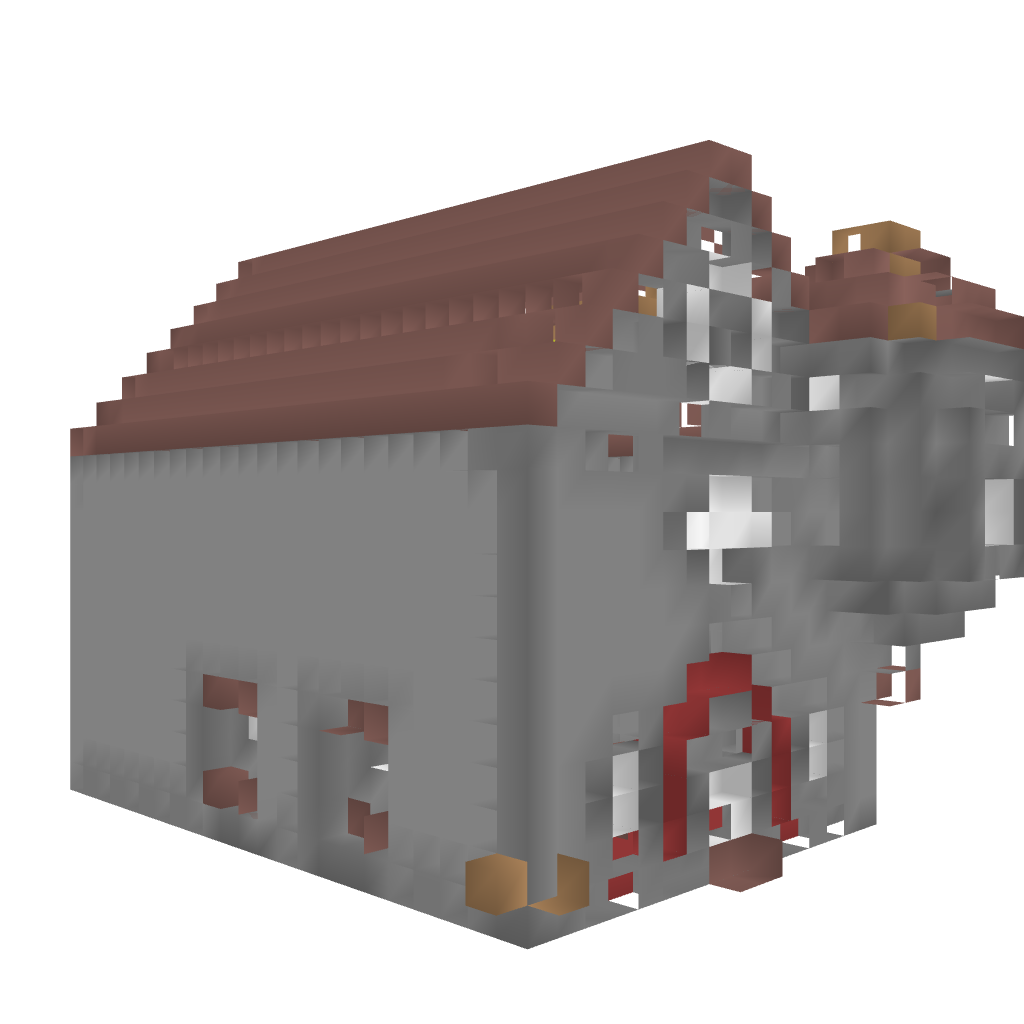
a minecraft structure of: Medieval Church - Pocket Edition bad low quality